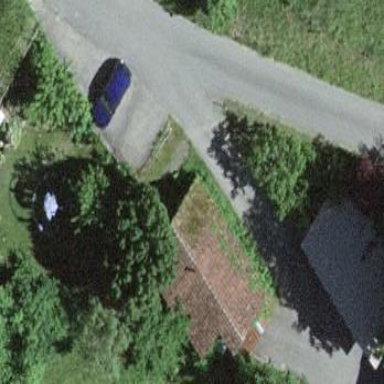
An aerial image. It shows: Garage building.